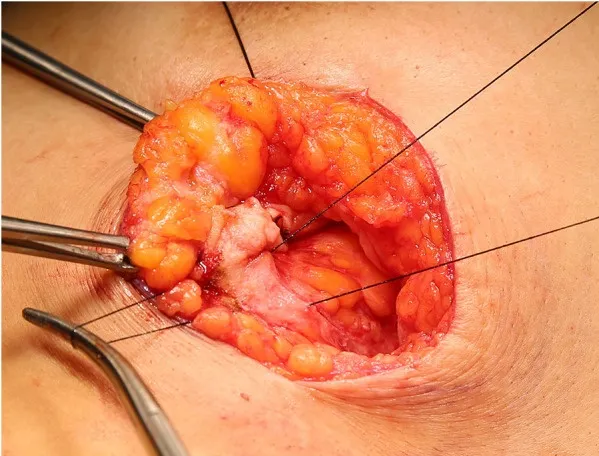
During operation, we performed segmental ligation on of fresh granulation tissue after removing necrotic tissue.
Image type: medical_photograph (other_medical_photograph)